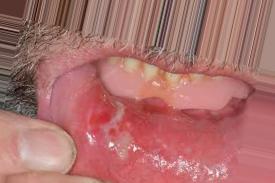
Condition: Mouth Ulcer